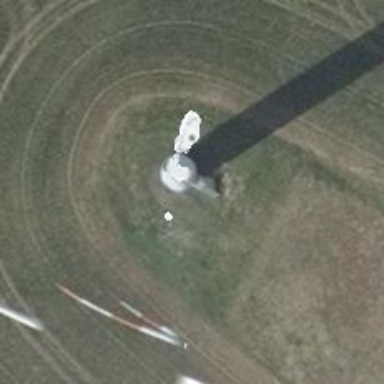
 specifically wind turbine manufactured by Vestas."